Question: I am creating simple star rating system now things are working fine but when it comes to update IP address it's giving me such a pain now..
I have created table using this query
'''
return 'CREATE TABLE star_ratings ('.
'id INT (11) NOT NULL AUTO_INCREMENT PRIMARY KEY,'.
'post_id INT (11),'.
'rating FLOAT (11) DEFAULT 0,'.
'total_rating FLOAT (11) DEFAULT 0,'.
'total_rates INT (11) DEFAULT 0,'.
'ipaddress LONGTEXT'.
');
'''
Check the IP Address column in image

Now trying to update it using 'CONCAT()' but it is not adding any value. And to debug when I tried to update without 'CONCAT()' than it's updating the value. I just wonder what this is not working and where I am wrong.
Other thing if you notice in 'ipaddress' column I am getting weird 'ipaddress' '::1' instead of something like '127.1.1.1'
Here is my update query
'''
UPDATE star_ratings
SET rating = '$rating',
total_rating = '$total_rating',
total_rates = '$total_rates',
ipaddress = CONCAT(ipaddress, ',$ipaddress')
WHERE post_id = '$post_id'
'''
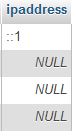
Answer: Maybe the update is failing when to append ipaddress when the field is null to start with, in which case ...
'''
UPDATE star_ratings
SET rating = '$rating',
total_rating = '$total_rating',
total_rates = '$total_rates',
ipaddress = CONCAT(ifnull(ipaddress,''), ',$ipaddress')
'''
concat will return null if any part is null ( null propogation ) so the following will yield null
'''
select concat(null, 'hello')
'''
the <URL> will replace a null first param with the second param
'''
select ifnull(null,'hello') => 'hello'
'''
and
'''
select ifnull('hi','hello') => 'hi'
'''